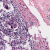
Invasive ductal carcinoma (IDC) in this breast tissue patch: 1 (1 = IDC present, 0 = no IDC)